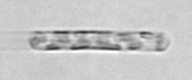
Label: Dactyliosolen_fragilissimus